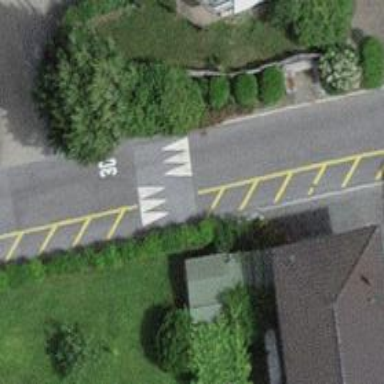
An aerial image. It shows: Bump for traffic calming.